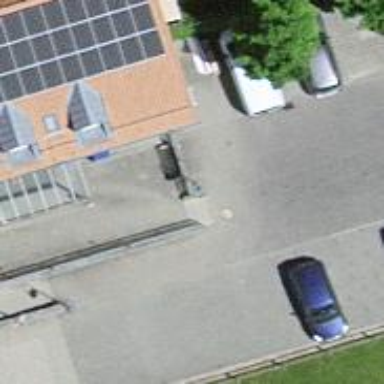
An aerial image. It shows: Parking area with asphalt surface.